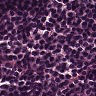
Metastatic tissue present: no